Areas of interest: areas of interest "Sport and cultural"
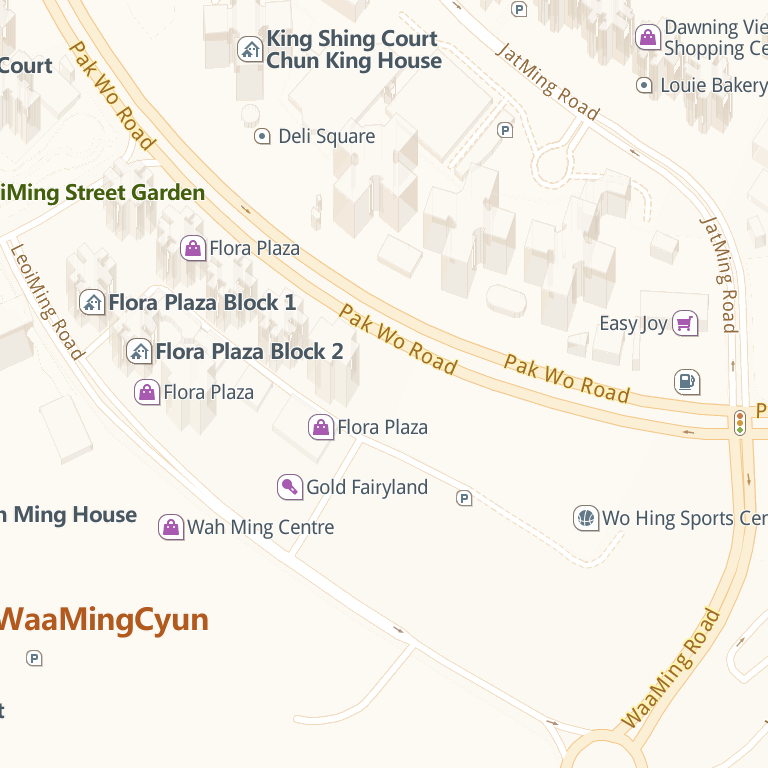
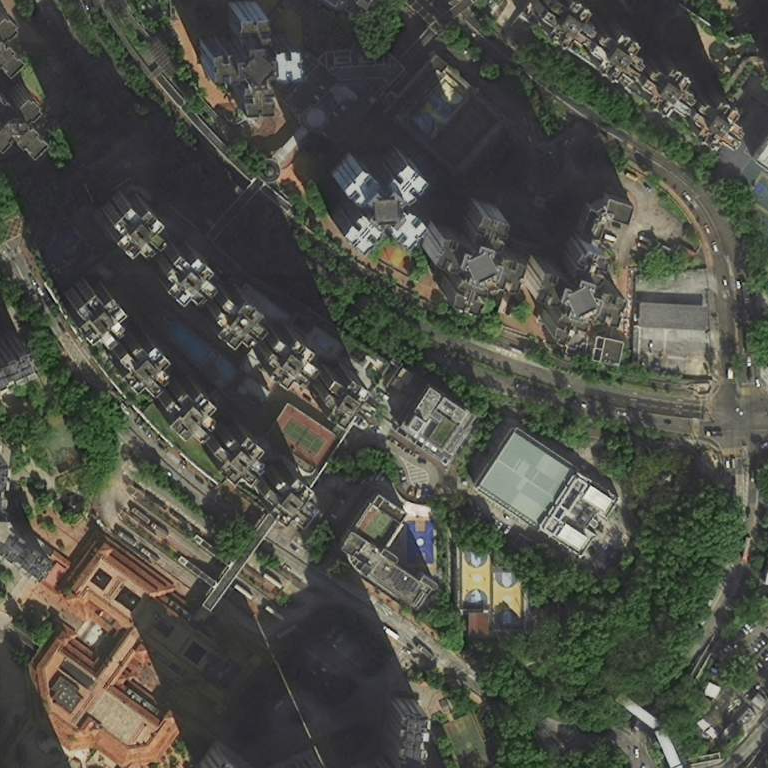